Platform: macOS
Application: Chrome
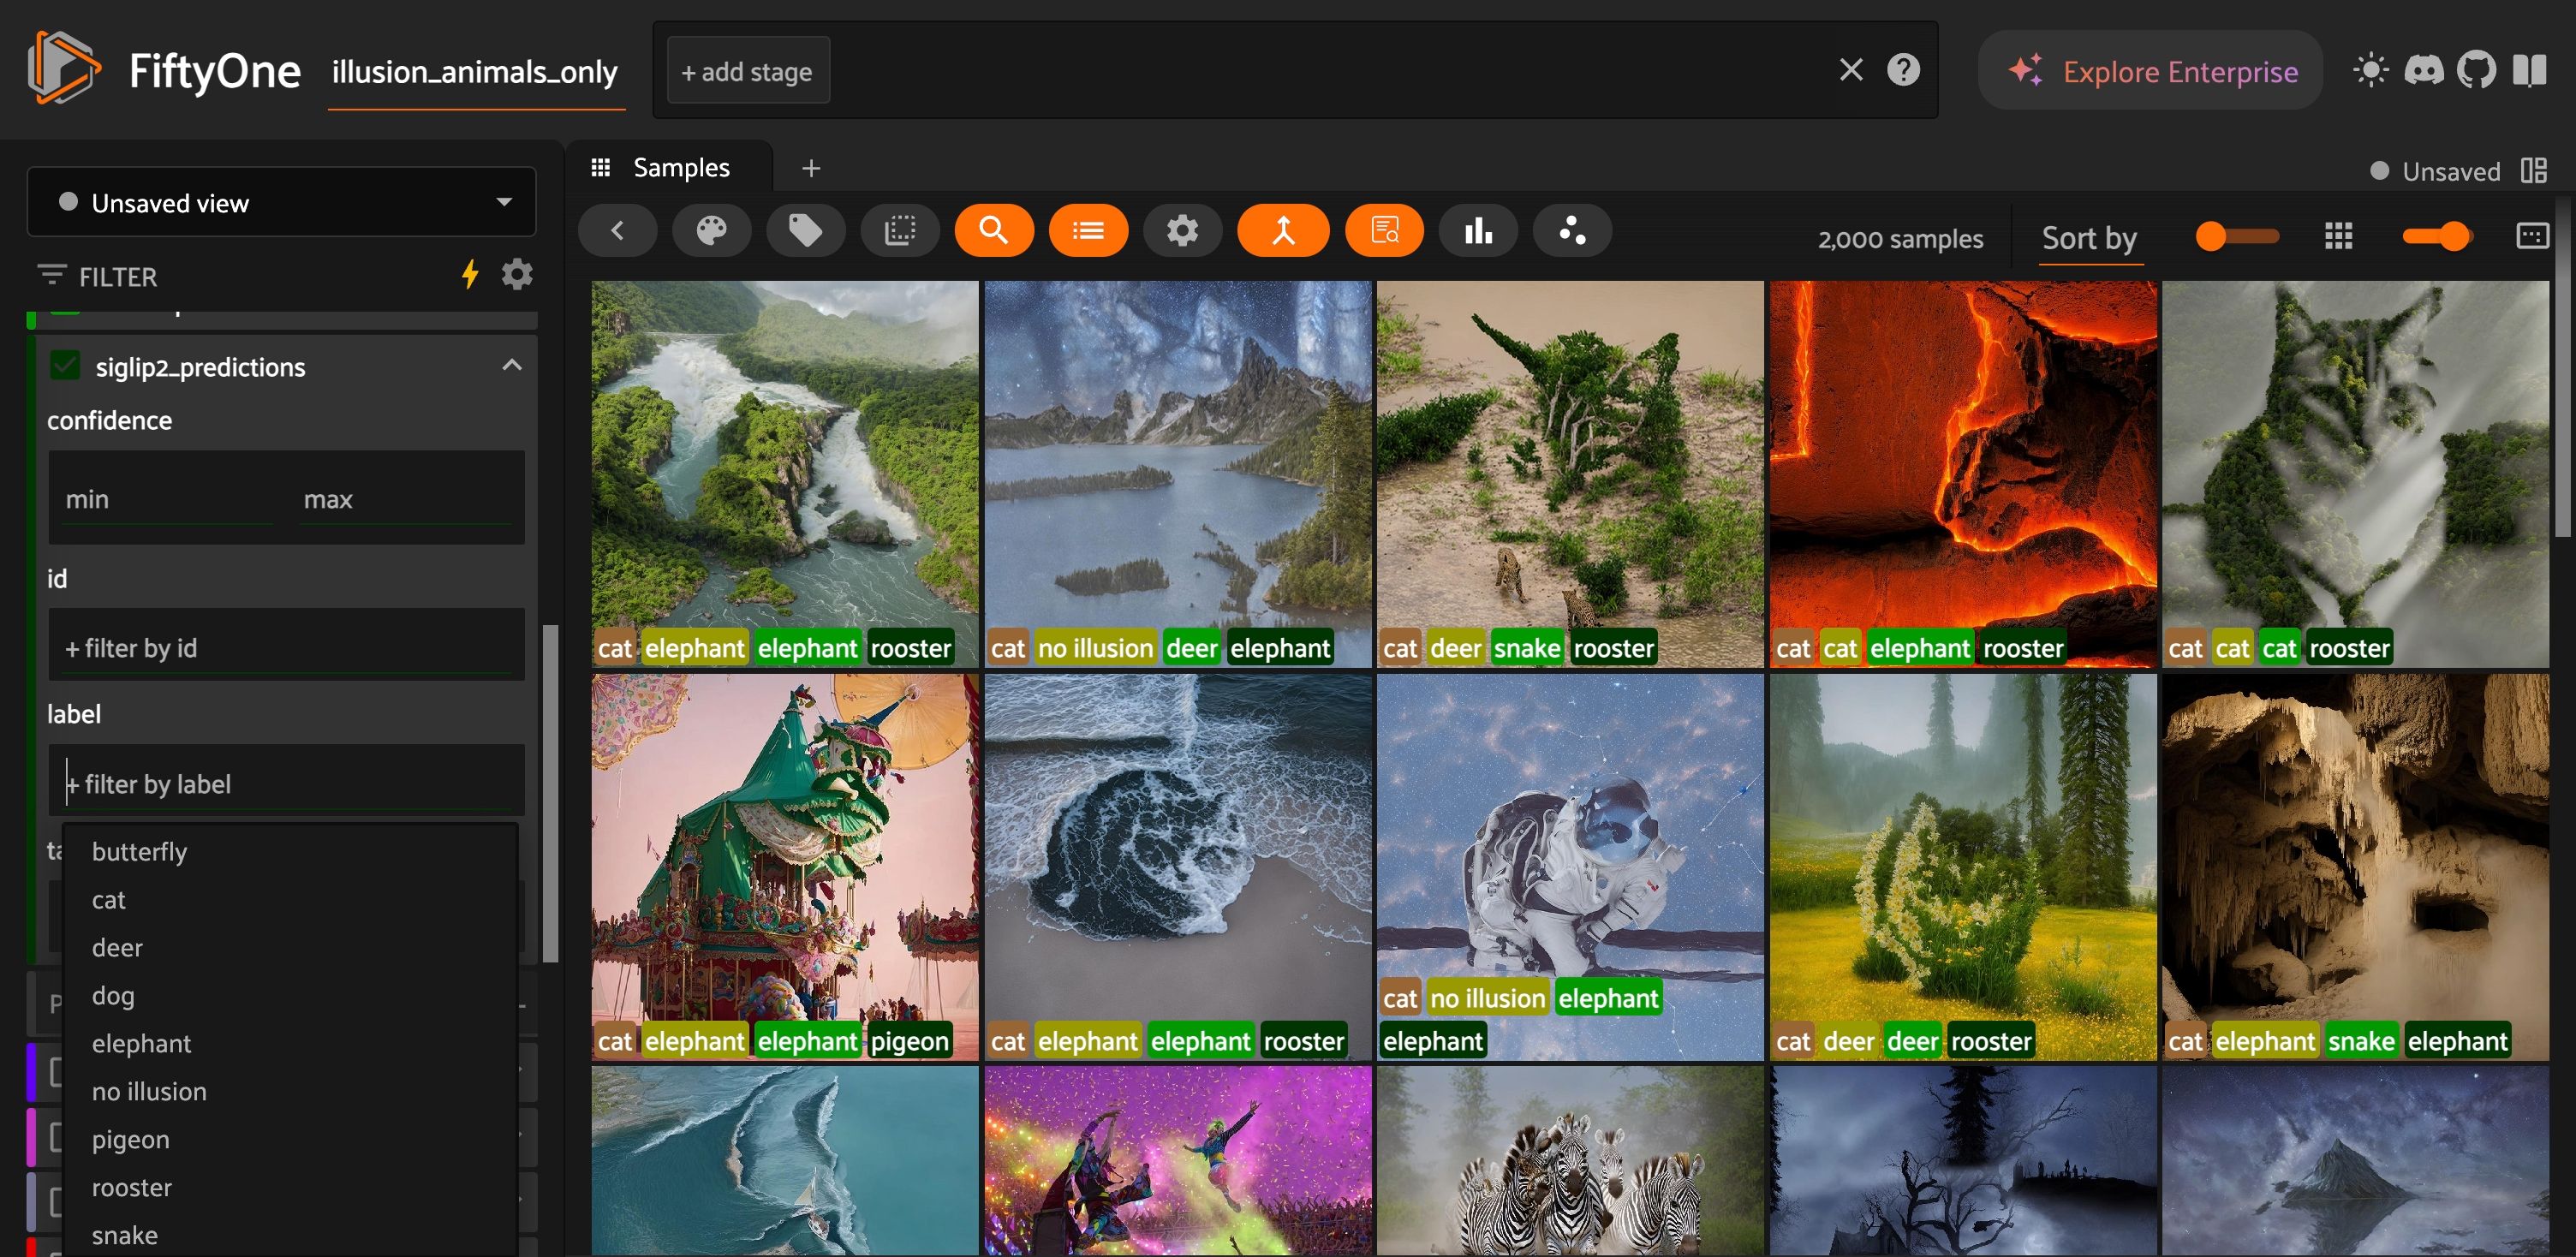
task_description: Locate the filter menu for the siglip2_predictions field
action_type: hover
element_info: Menu Item
steps_since_start: 1